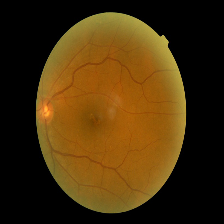
Diabetic retinopathy grade: Mild